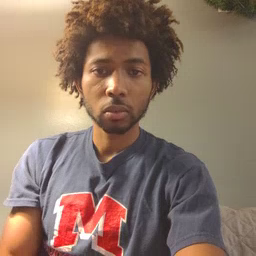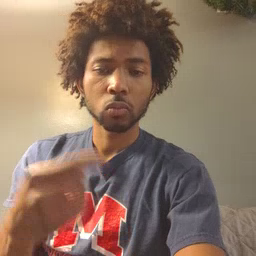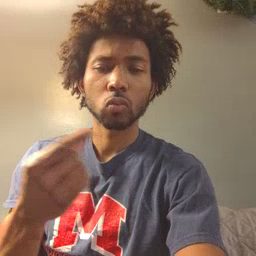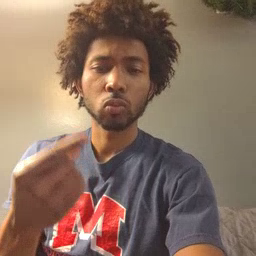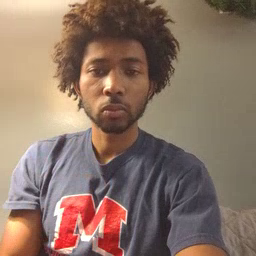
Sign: owie